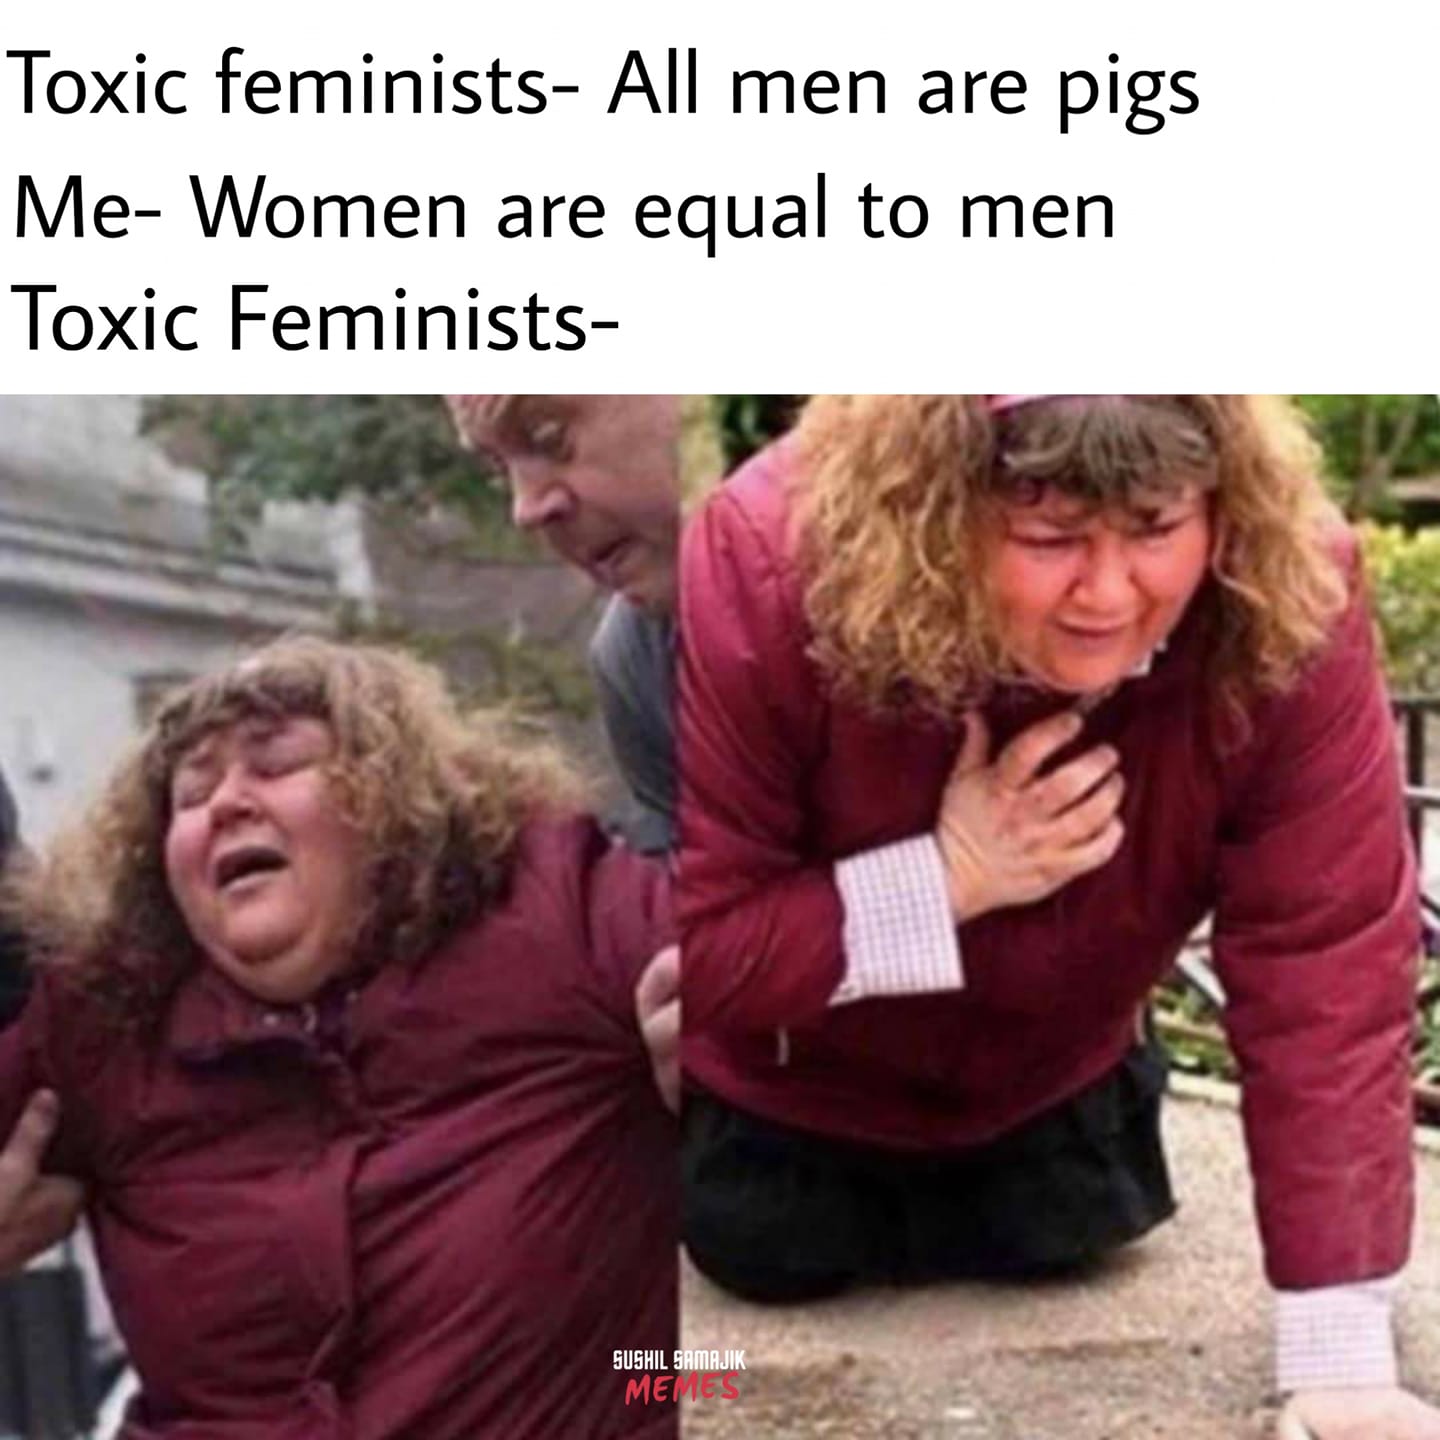
Caption: Toxic feminists - All men are pigs     Me - Women are equal to men     Toxi Feminists -
Label: non-hate